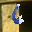
Label: 6